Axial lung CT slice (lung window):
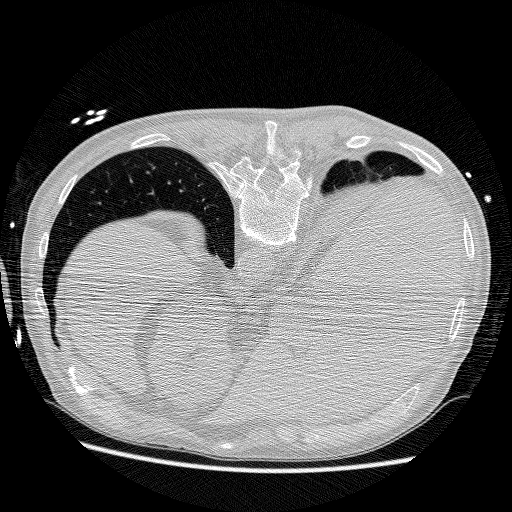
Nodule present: no